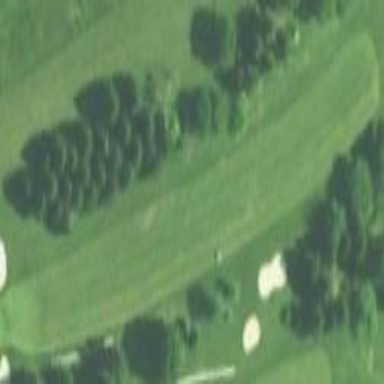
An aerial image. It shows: Grassy fairway on golf course.